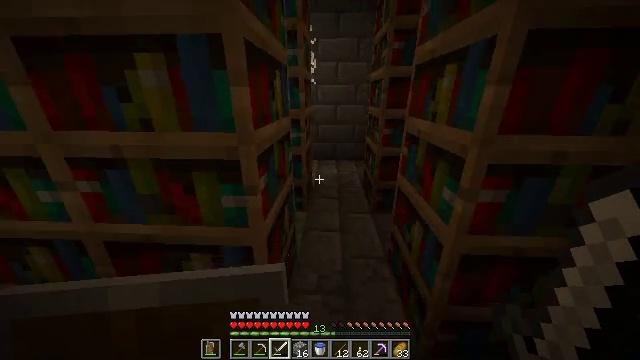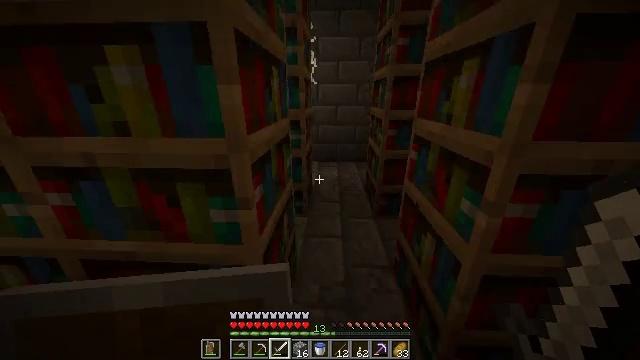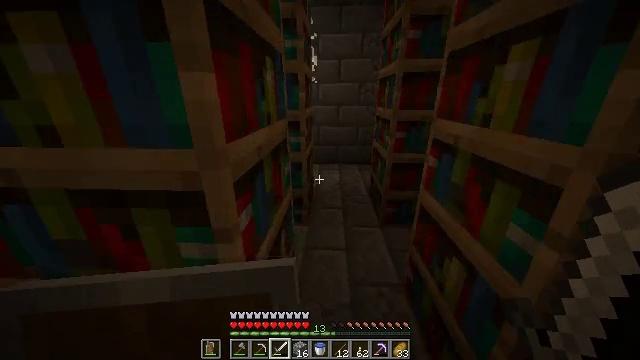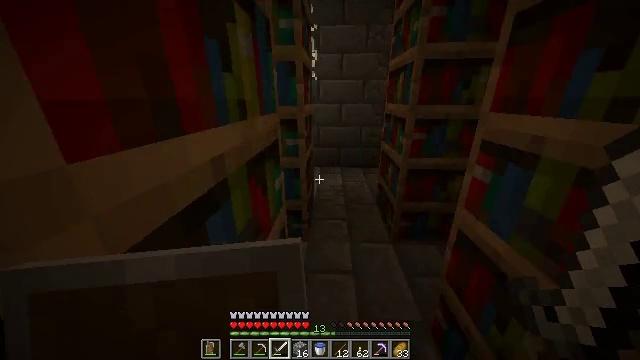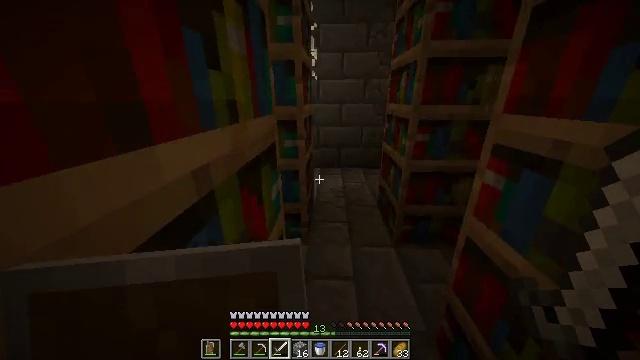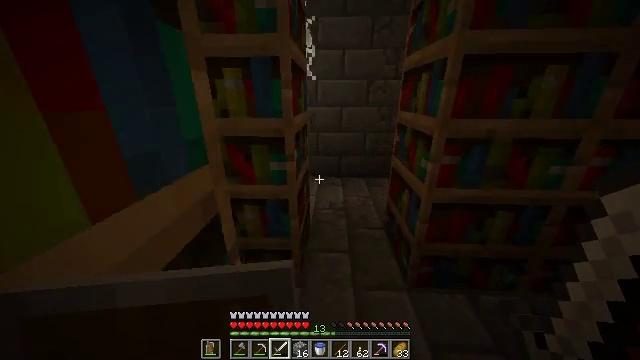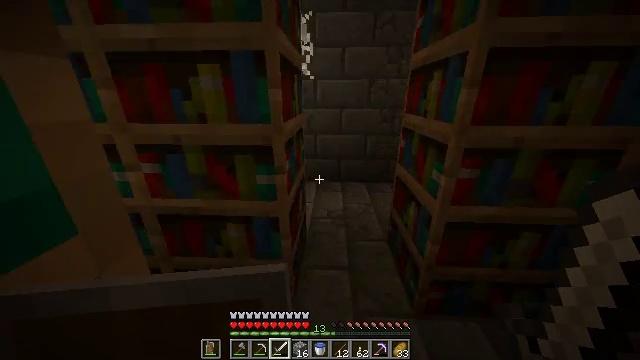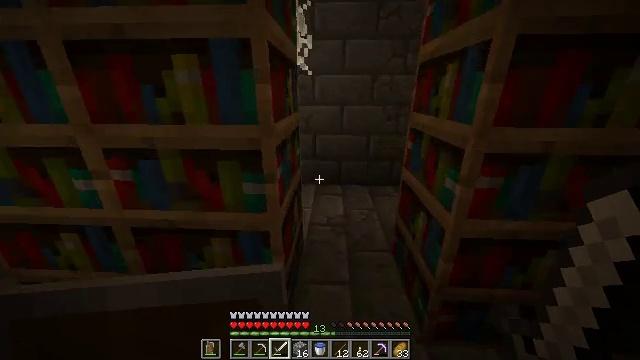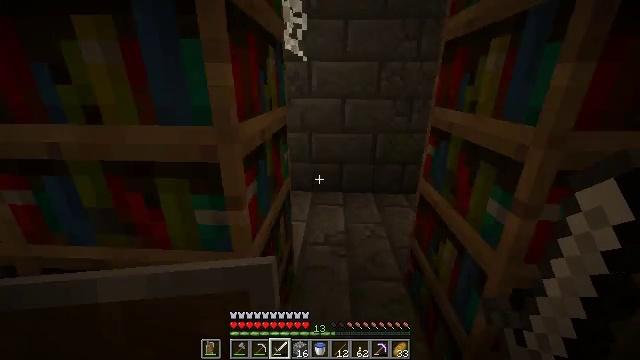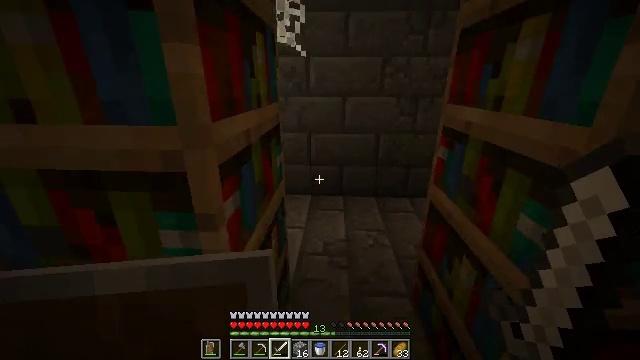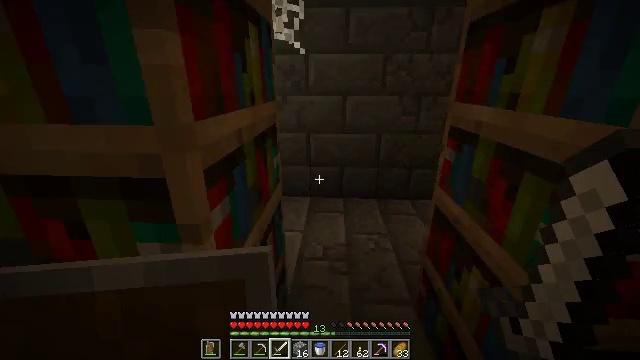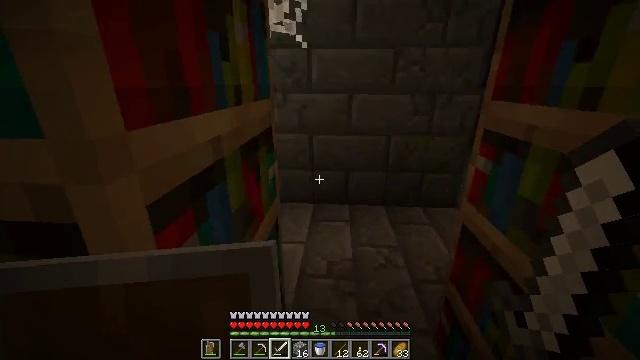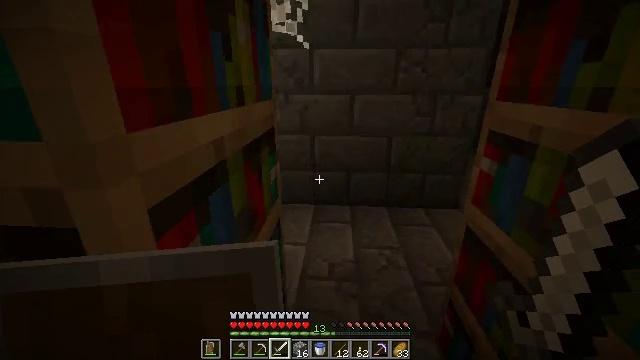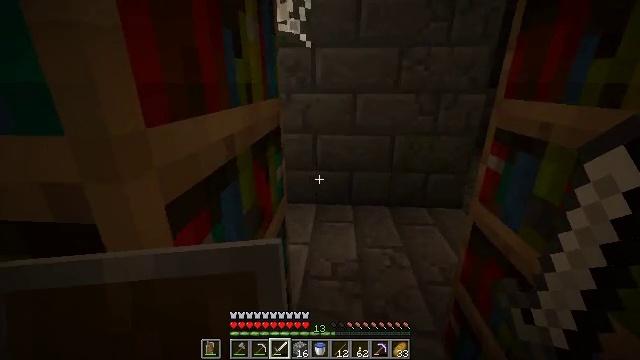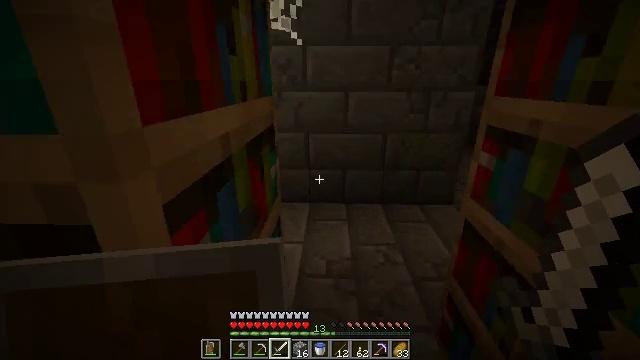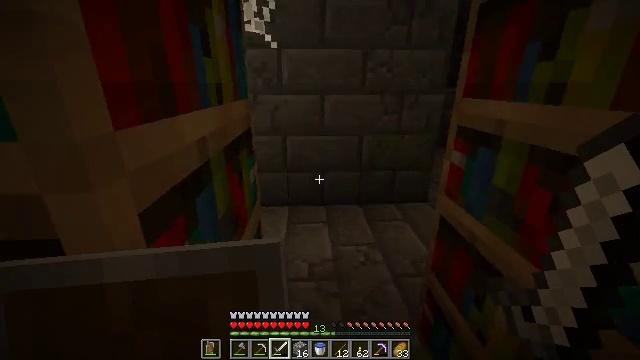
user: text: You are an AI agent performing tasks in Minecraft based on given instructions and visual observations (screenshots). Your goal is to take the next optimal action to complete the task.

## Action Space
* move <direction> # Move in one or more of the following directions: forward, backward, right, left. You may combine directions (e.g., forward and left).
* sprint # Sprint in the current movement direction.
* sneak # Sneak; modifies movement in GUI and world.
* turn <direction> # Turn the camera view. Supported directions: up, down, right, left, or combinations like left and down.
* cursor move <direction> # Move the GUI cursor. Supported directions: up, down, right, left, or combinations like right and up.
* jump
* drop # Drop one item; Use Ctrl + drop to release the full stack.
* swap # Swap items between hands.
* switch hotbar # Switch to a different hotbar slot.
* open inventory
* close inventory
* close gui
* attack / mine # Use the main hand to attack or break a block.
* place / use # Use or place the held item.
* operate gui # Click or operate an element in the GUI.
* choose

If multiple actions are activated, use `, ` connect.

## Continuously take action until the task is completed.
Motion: motion action
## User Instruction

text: Remove stone bricks from the inventory.
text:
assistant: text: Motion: move forward, sprint
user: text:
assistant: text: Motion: move forward, sprint
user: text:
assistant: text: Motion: move forward, sprint
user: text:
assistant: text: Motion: move forward, sprint
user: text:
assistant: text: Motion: move forward, sprint
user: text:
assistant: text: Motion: move forward, sprint
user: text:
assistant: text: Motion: move forward, sprint
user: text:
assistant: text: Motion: move forward, sprint
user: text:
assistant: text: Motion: move forward
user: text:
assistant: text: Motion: move forward
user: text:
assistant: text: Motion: move forward
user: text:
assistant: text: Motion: move forward
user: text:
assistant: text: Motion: move forward
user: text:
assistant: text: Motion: move forward, turn right
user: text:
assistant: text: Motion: move forward, turn right
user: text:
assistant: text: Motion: move forward, turn right
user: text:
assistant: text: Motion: turn right
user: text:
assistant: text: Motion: turn right
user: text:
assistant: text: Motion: move left
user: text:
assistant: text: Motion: move left
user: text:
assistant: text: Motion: move left
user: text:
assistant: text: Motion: move forward
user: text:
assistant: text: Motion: move forward
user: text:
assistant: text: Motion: move forward and move left
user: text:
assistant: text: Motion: move forward and move left
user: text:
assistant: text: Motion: move forward and move left
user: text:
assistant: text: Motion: move forward and move left
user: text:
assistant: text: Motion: move forward and move left
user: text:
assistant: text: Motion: move forward and move left
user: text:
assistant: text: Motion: move forward